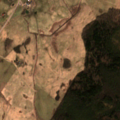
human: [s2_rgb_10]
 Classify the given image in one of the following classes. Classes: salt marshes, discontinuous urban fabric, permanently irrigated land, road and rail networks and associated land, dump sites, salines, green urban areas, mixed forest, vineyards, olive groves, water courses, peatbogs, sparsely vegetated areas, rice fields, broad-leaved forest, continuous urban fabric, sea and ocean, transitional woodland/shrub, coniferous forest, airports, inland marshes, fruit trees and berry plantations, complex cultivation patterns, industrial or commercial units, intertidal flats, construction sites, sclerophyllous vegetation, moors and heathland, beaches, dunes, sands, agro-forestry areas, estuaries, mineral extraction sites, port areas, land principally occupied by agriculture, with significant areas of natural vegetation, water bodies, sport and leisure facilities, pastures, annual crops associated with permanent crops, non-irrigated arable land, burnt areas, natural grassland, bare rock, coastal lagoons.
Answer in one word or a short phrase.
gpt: pastures, complex cultivation patterns, broad-leaved forest, mixed forest, transitional woodland/shrub